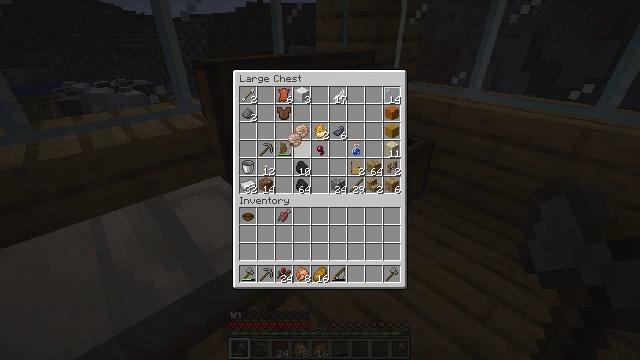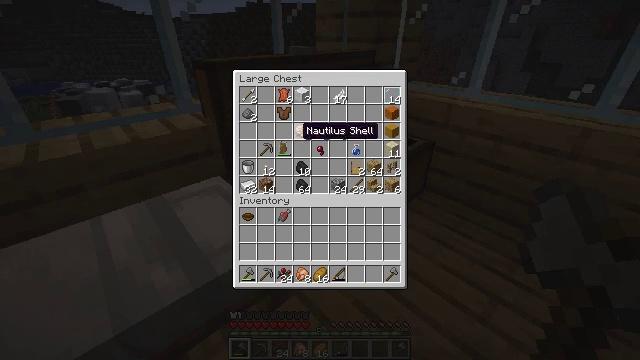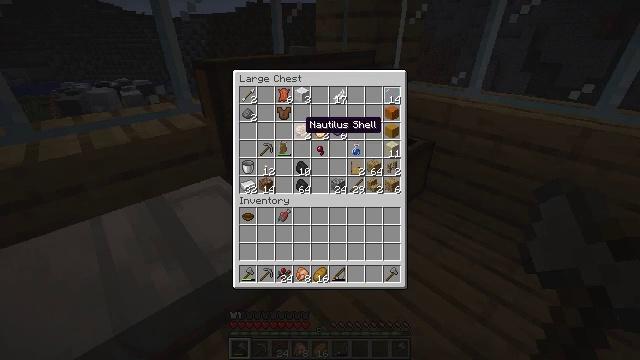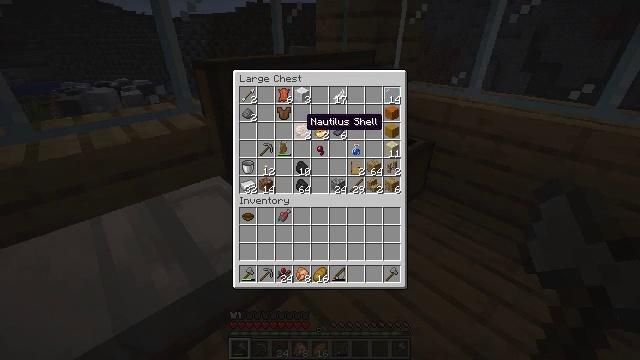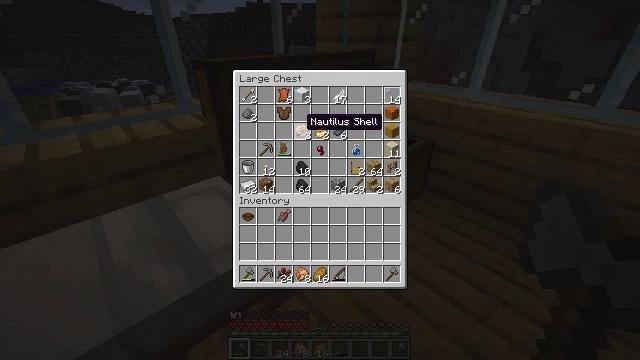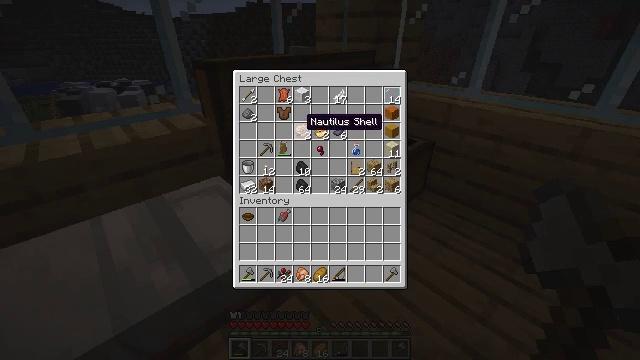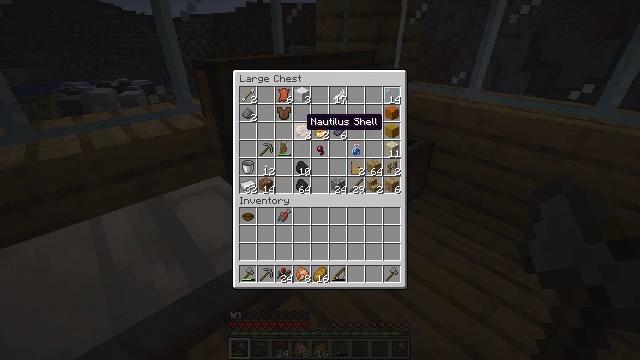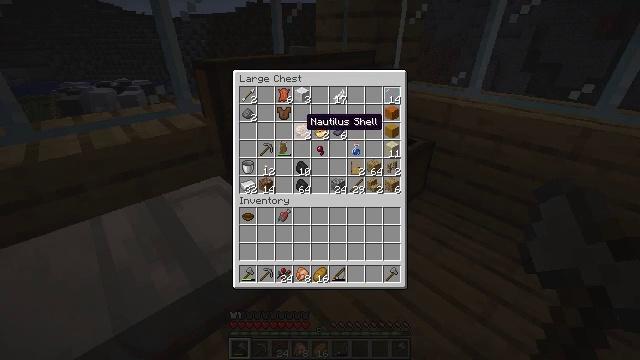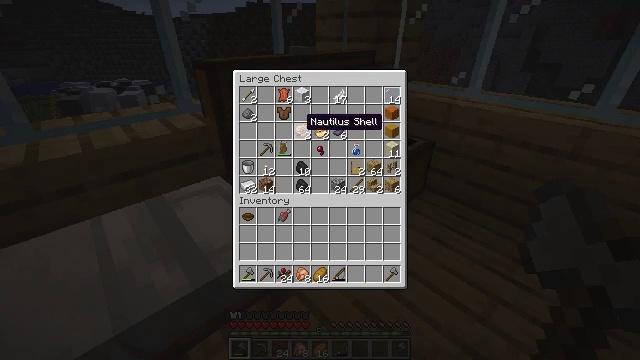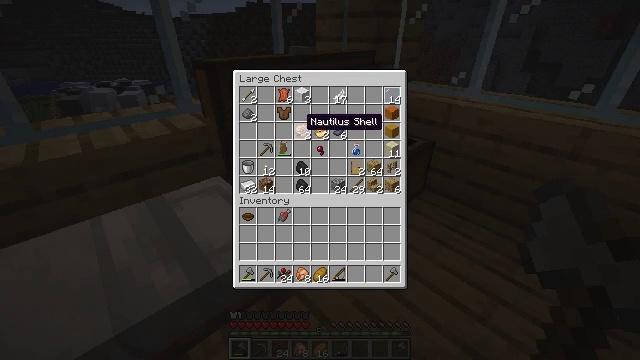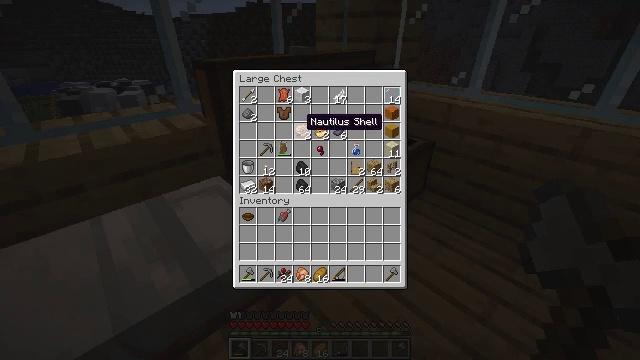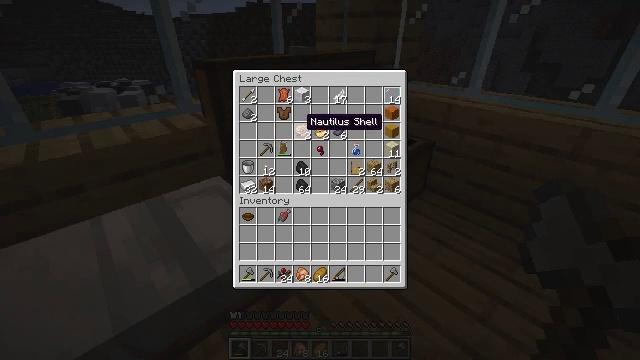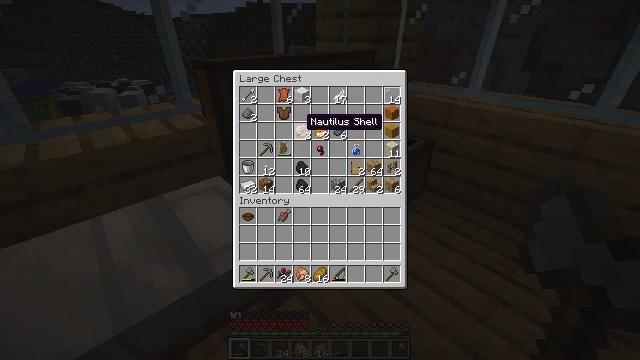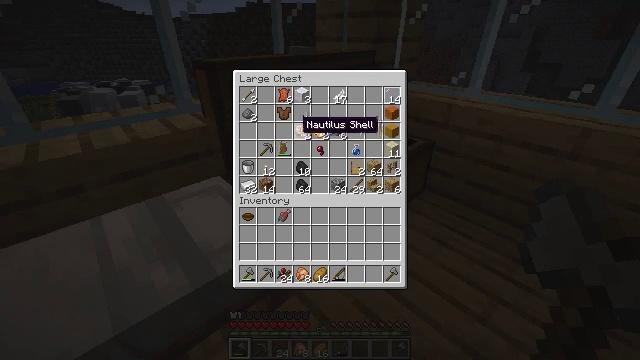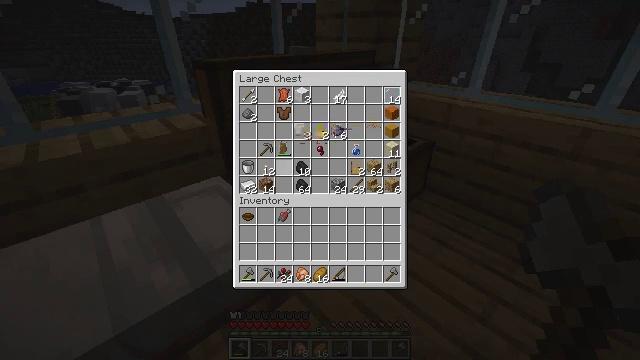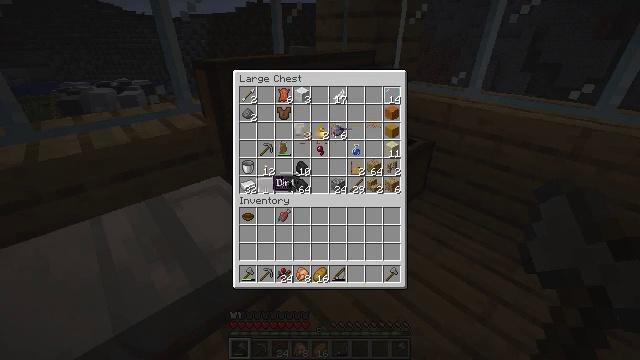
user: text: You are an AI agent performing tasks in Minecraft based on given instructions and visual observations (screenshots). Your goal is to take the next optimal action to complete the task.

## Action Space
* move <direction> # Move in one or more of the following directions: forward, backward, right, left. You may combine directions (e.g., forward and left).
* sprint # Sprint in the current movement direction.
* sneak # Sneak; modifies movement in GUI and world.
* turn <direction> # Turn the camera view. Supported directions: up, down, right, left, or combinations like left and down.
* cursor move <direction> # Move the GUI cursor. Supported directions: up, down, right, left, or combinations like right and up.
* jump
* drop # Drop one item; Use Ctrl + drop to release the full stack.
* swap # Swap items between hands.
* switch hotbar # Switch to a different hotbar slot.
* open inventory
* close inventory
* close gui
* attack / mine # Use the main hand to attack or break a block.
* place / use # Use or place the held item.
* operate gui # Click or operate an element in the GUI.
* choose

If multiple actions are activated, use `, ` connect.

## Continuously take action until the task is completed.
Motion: motion action
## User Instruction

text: Open the crafting table and create beetroot soup.
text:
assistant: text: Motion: no_op
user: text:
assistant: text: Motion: no_op
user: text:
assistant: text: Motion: no_op
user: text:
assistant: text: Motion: no_op
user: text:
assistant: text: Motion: no_op
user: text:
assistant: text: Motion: no_op
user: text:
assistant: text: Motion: no_op
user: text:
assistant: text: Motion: no_op
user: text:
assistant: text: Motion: no_op
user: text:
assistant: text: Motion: no_op
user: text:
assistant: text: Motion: no_op
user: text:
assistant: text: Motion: no_op
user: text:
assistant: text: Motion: no_op
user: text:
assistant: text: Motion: cursor move left and down
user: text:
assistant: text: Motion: cursor move left and down
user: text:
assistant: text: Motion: no_op
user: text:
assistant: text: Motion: no_op
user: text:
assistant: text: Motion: no_op
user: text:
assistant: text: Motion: no_op
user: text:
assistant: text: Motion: no_op
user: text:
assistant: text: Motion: no_op
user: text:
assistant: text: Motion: no_op
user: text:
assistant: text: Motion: no_op
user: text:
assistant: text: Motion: no_op
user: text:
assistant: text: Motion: no_op
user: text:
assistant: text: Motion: no_op
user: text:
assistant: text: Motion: no_op
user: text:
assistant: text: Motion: no_op
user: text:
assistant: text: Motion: no_op
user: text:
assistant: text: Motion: no_op